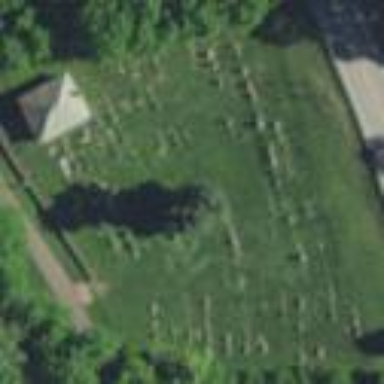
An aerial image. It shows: Cemetery.